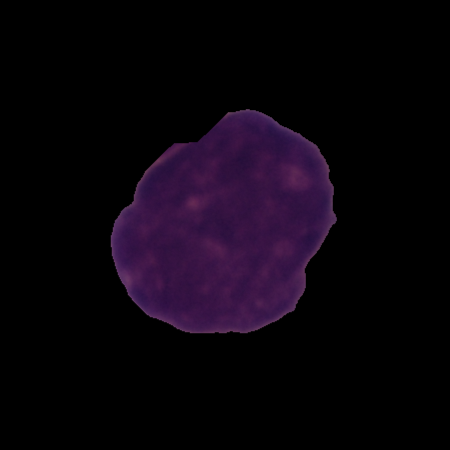
Label: cancer